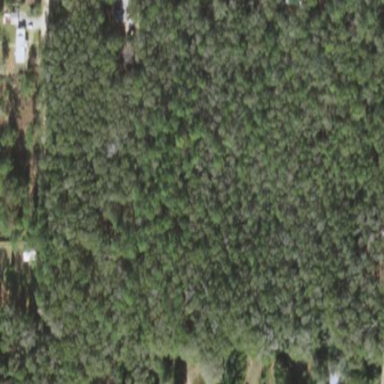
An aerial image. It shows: Mixed woodland with various types of leaves.